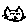
Label: cat